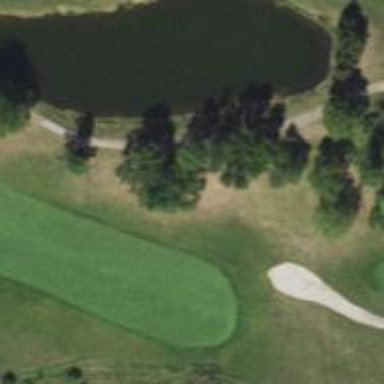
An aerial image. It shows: Path used for both walking and golf.